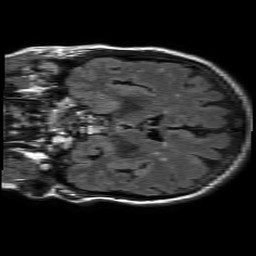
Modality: FLAIR
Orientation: coronal
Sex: female
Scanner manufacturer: philips
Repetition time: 11 s
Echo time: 0.125 s